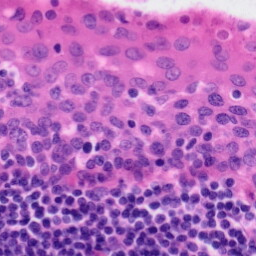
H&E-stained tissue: Tonsil